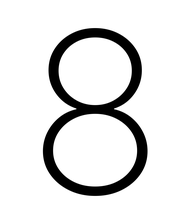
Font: Inter_ExtraLight